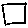
Label: square